Question: I use push notification, and have this func:
'''
func application(application: UIApplication, didReceiveRemoteNotification userInfo: [NSObject : AnyObject]) {
if let msg = userInfo["msg"] as? NSObject {
println(msg)
}
GCMService.sharedInstance().appDidReceiveMessage(userInfo);
NSNotificationCenter.defaultCenter().postNotificationName(messageKey, object: nil,
userInfo: userInfo)
}
'''
this prints me:
'''
{"model":"que","data":{"id":101,"vehicle":{"license_plate":"test","taxi":{"id":1,"logo":"/media/logos/mega_CxRn739.png.75x75_q85_crop.png","name":"Mega","city":"Novi Pazar","country":"Srbija"},"label":"A01"}}}
// prettify:
{
"model": "que",
"data": {
"id": 101,
"vehicle": {
"license_plate": "test",
"taxi": {
"id": 1,
"logo": "/media/logos/mega_CxRn739.png.75x75_q85_crop.png",
"name": "Mega",
"city": "Novi Pazar",
"country": "Srbija"
},
"label": "A01"
}
}
}
'''
Now when i use:
'''
if let msg = userInfo["msg"] as? NSObject {
println(msg["model"])
println(msg["data"])
}
'''
i can't build:
'''
'NSObject' does not have a member named 'subscript'
'''
How can i get this to work? I need to get all propertise after this, but can't do first step.
Image:

:
'''
if let msg = userInfo["msg"] as? String {
if let data = msg.dataUsingEncoding(NSUTF8StringEncoding) {
if let jsonObject: AnyObject? = NSJSONSerialization.JSONObjectWithData(data, options: NSJSONReadingOptions(), error: nil) {
var data = JSON(jsonObject!)
println(data["data"])
}
}
}
'''
If anyone have suggestion on this fix, tell me.. Thanks.
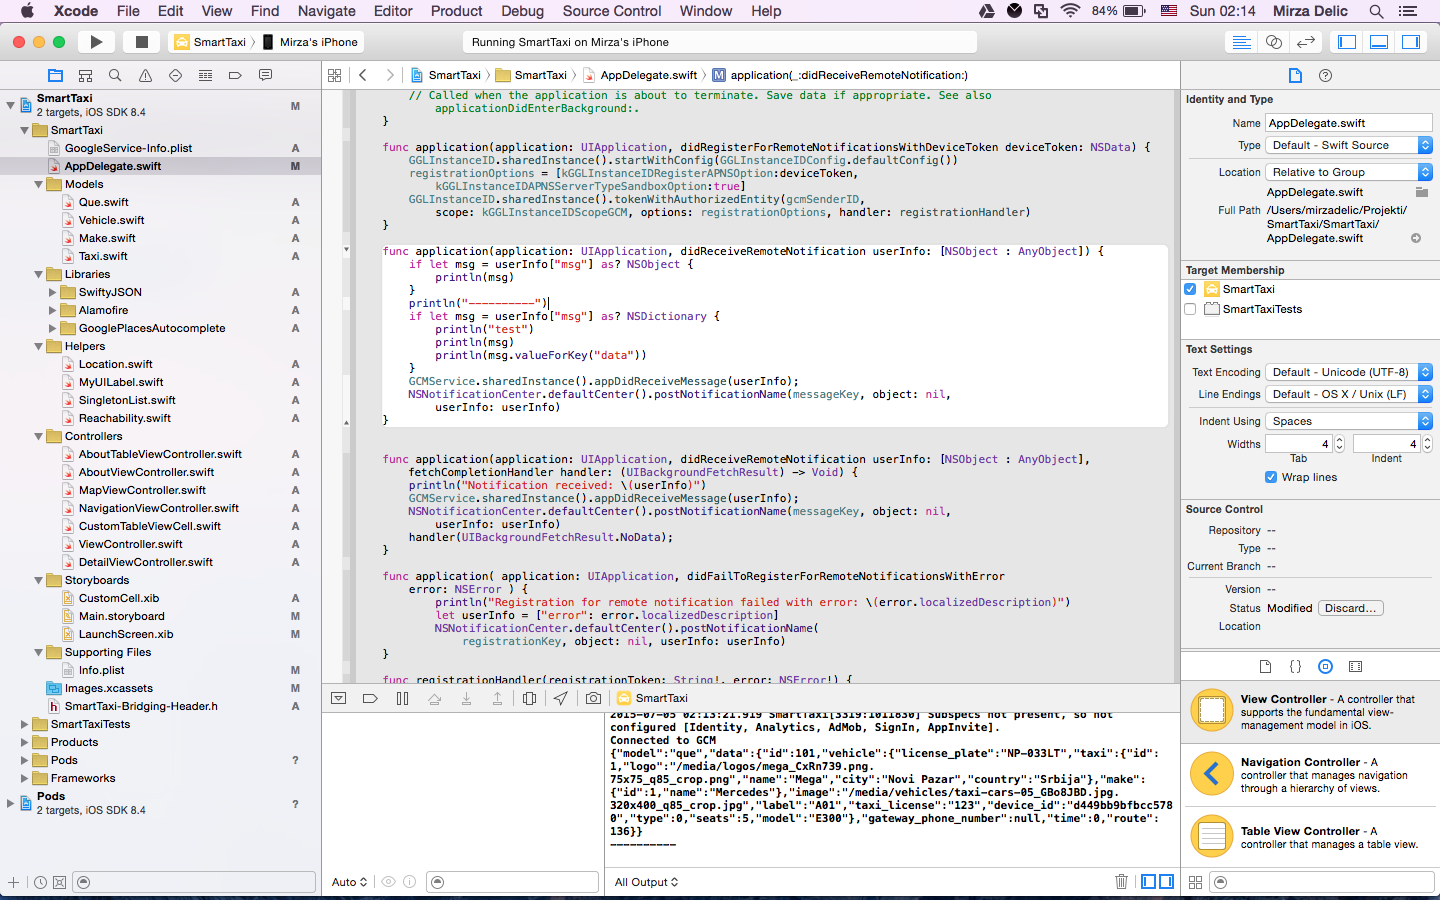
Answer: '''
if let msg = userInfo["msg"] as? String {
if let data = msg.dataUsingEncoding(NSUTF8StringEncoding) {
if let jsonObject: AnyObject? = NSJSONSerialization.JSONObjectWithData(data, options: NSJSONReadingOptions(), error: nil) {
var data = JSON(jsonObject!)
println(data["data"])
}
}
}
'''
If anyone have suggestion on this fix, tell me.. Thanks.